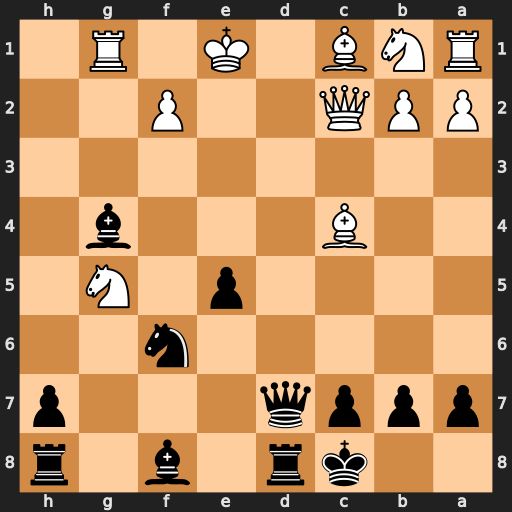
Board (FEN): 2kr1b1r/pppq3p/5n2/4p1N1/2B3b1/8/PPQ2P2/RNB1K1R1
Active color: b
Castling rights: Q
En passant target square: -
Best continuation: Qd1+ Qxd1 Rxd1#